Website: crate-barrel
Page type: account-selection
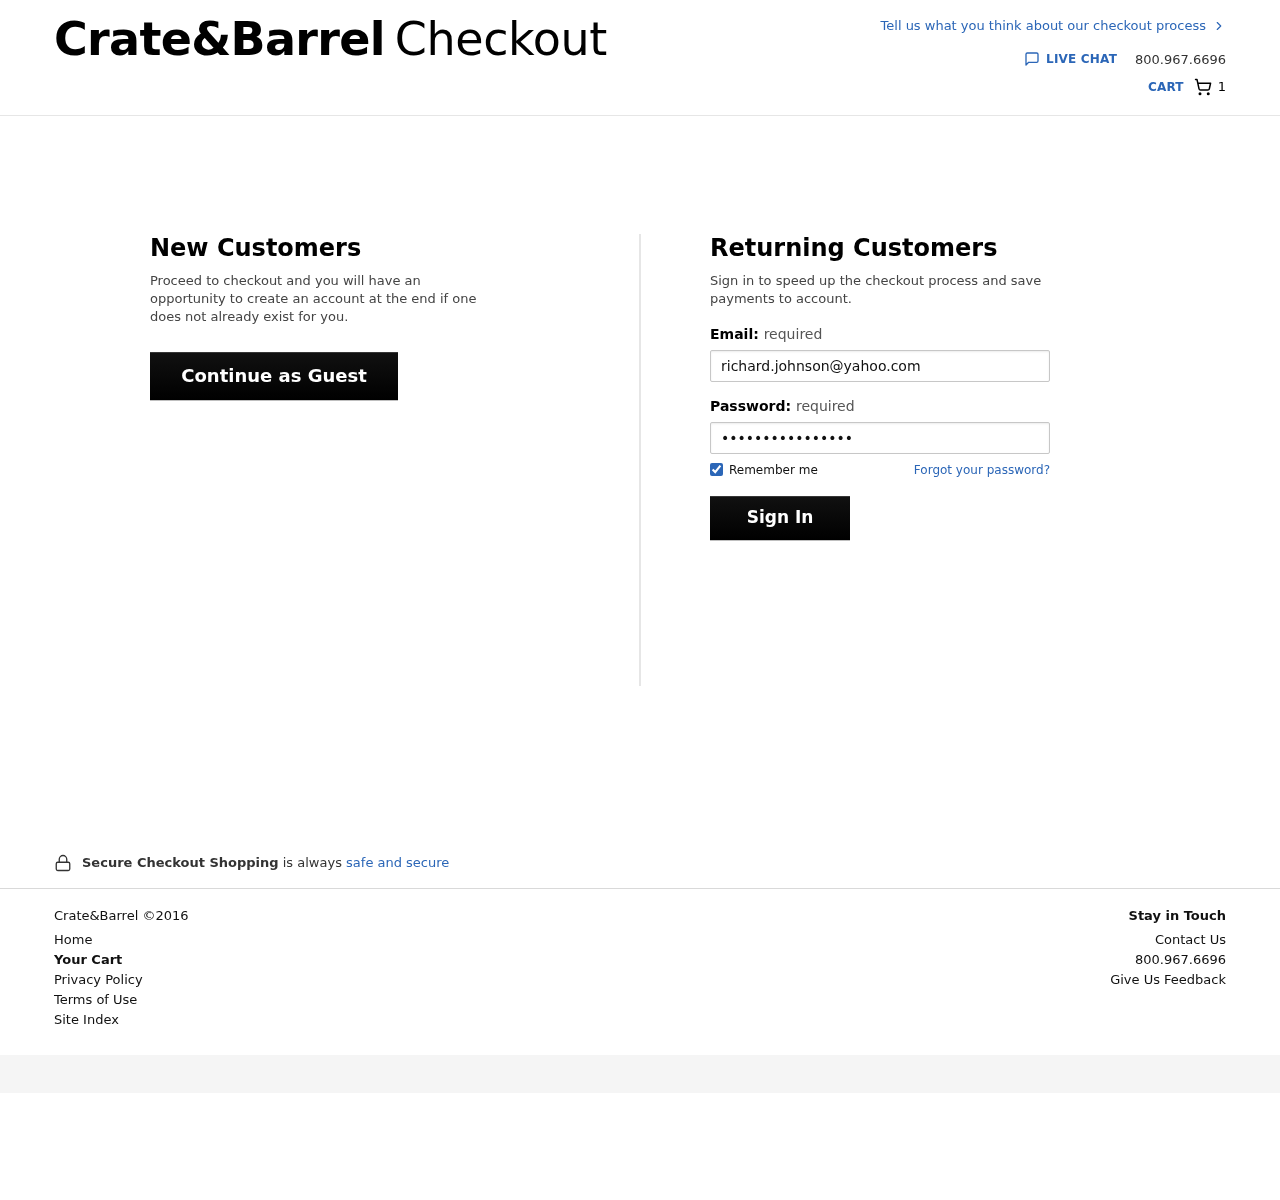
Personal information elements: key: PII_EMAIL
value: richard.johnson@yahoo.com
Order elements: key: ORDER_NUM_ITEMS
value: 1